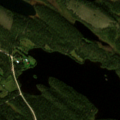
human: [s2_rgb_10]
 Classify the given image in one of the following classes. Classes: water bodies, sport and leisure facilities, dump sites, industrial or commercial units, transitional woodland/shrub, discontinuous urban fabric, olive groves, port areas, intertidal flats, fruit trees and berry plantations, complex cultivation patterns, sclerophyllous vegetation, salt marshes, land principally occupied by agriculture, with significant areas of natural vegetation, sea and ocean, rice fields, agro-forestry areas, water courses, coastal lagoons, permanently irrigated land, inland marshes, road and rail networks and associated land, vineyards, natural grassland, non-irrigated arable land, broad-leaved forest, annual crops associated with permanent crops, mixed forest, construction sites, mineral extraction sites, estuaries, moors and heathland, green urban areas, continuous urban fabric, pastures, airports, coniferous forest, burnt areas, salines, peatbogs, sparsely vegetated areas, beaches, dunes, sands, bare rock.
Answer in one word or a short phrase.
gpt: coniferous forest, water bodies